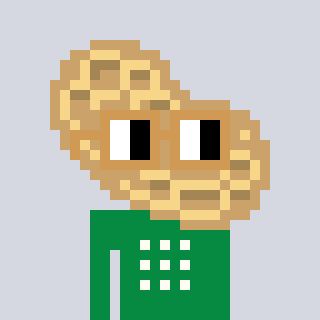
a pixel art character with square brown glasses, a peanut-shaped head and a green-colored body on a cool background